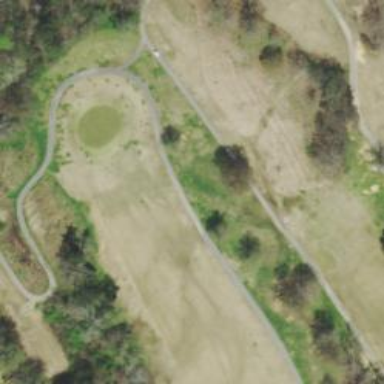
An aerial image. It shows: Path designed for golf carts.